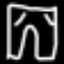
Label: pants